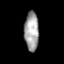
Tissue: prostate
Cell type: Myeloid cells
Senescence score: 0.7101
Nuclear area (px): 548
Mean DAPI intensity: 162.608